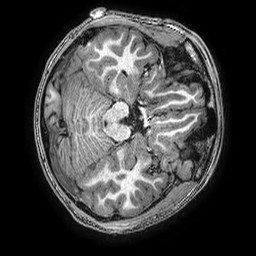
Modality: T1w
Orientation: axial
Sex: male
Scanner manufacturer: ge
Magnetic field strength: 3 T
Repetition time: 0.0077 s
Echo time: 0.003436 s